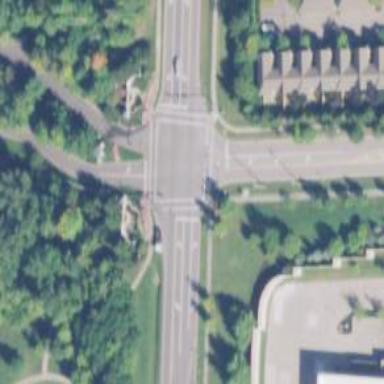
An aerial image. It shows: Crossing with marked lines on the road.